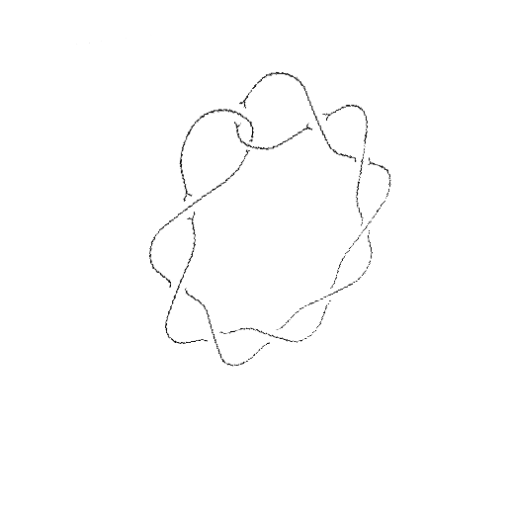
Crossing number: 10